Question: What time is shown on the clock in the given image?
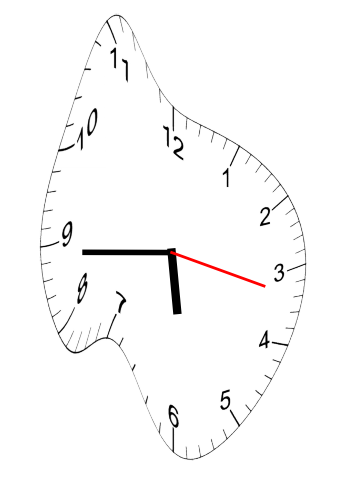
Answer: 05:44:17